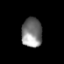
Tissue: prostate
Cell type: T cells
Senescence score: 0.7166
Nuclear area (px): 590
Mean DAPI intensity: 127.208